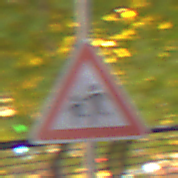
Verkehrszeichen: KinderRechts
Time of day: Night
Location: Outdoor (Urban)
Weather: PartlyCloudy
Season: NotSpecified
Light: Natural